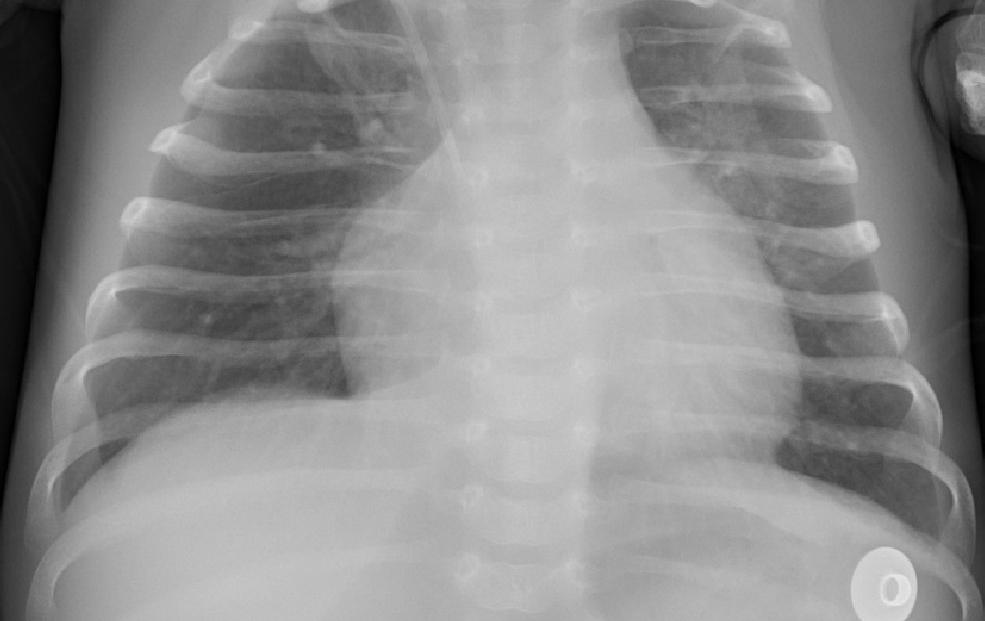
Diagnosis: PNEUMONIA